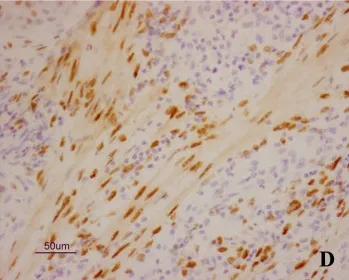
(A-D) Uterus masculinus. Histopathological and immunohistochemical findings. Immunolabeling for estrogen receptor alpha is also observed inside the nuclei of smooth muscle cells (D).
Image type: pathology (immunostaining)